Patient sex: F
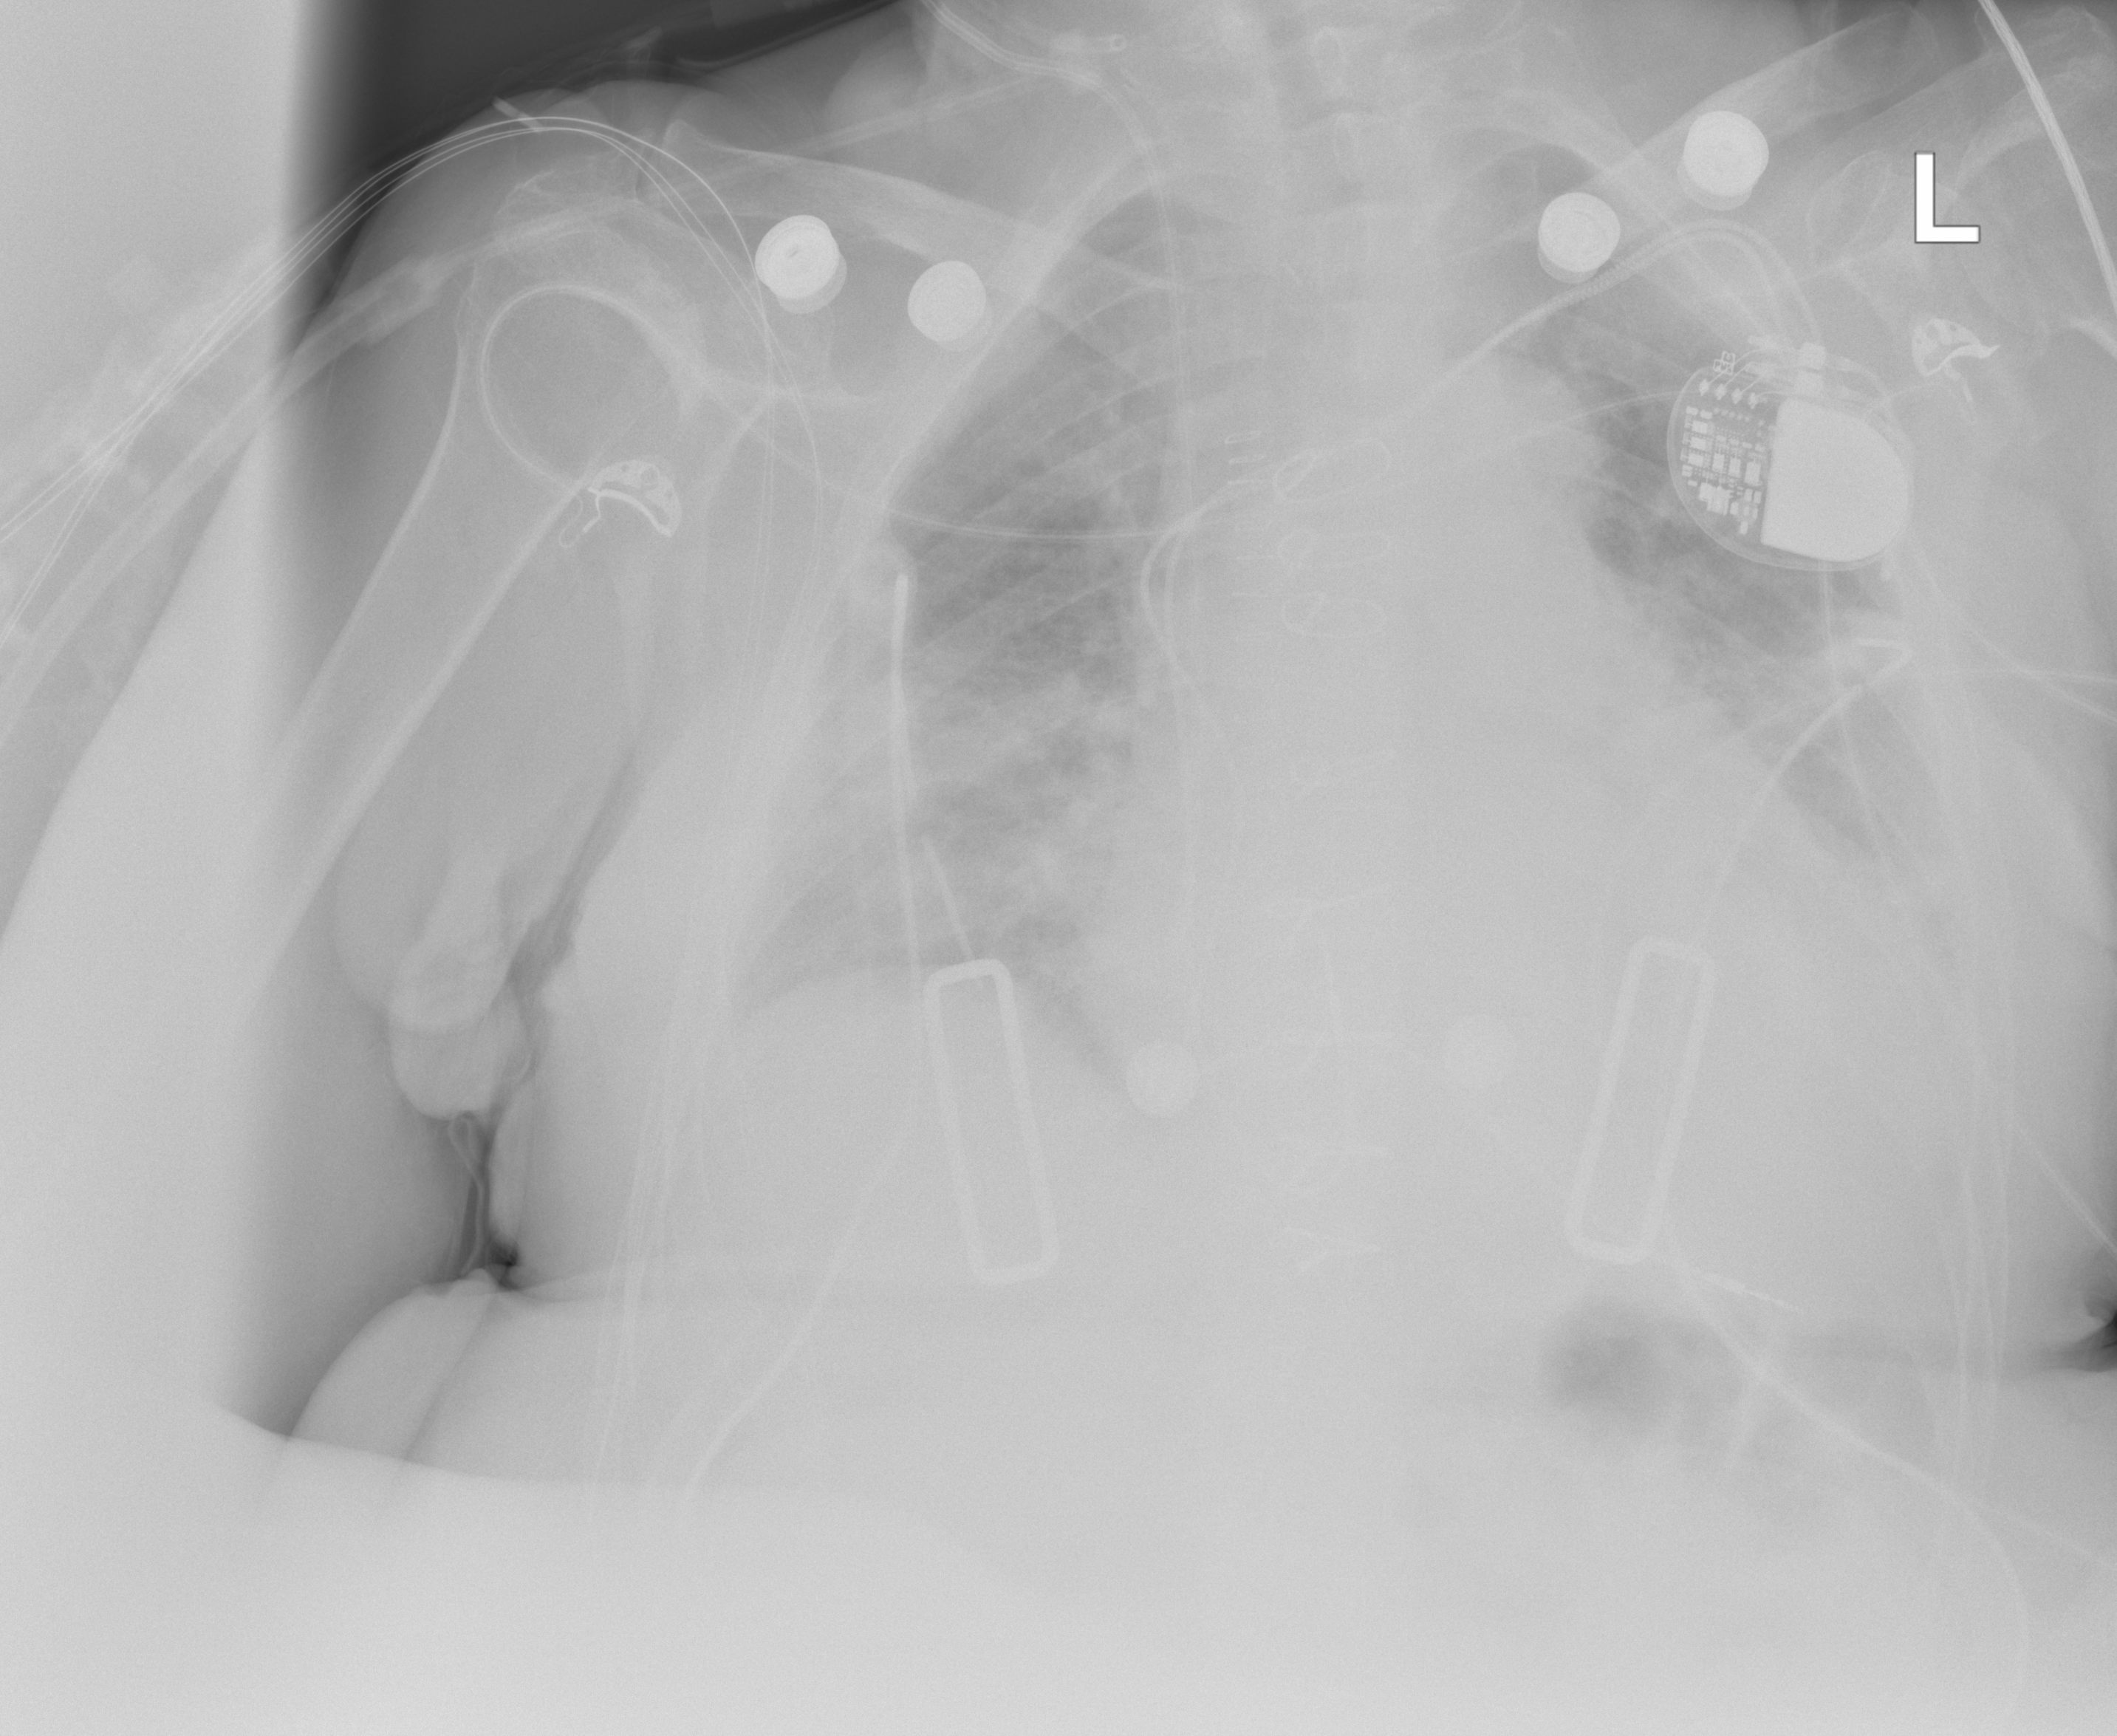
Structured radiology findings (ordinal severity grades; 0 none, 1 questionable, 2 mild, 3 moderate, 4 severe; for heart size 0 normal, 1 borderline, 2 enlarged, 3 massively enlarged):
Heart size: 2
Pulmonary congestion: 0
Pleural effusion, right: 0
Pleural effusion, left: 2
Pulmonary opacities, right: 2
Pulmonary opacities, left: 0
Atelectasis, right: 0
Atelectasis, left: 2